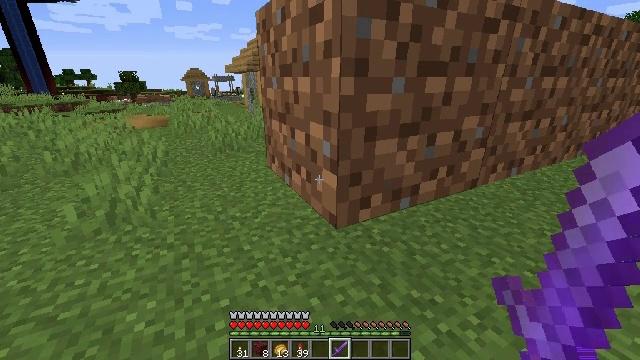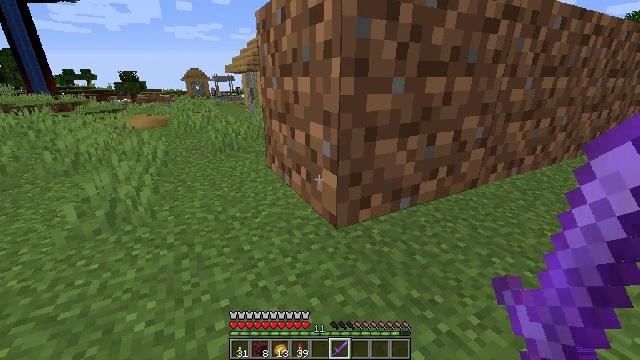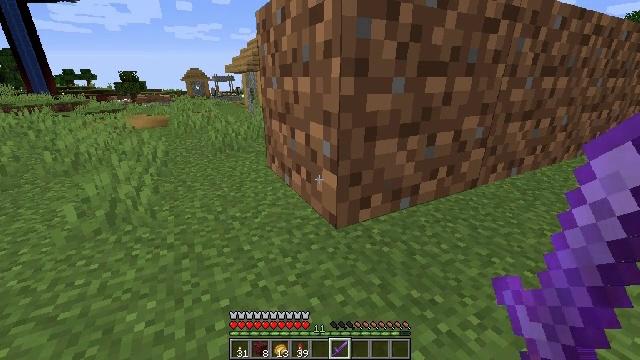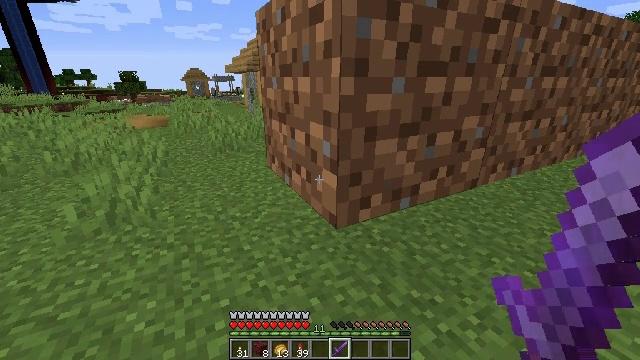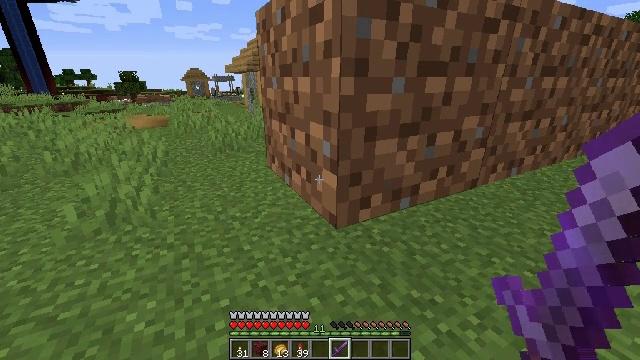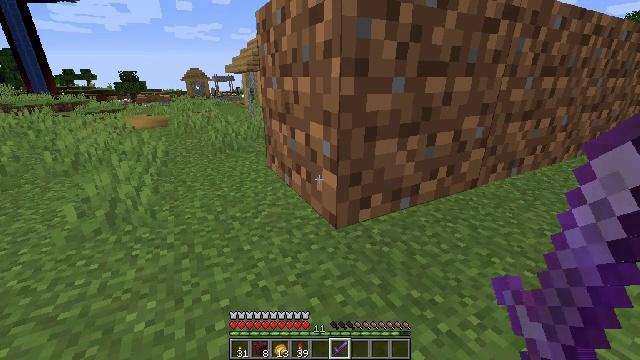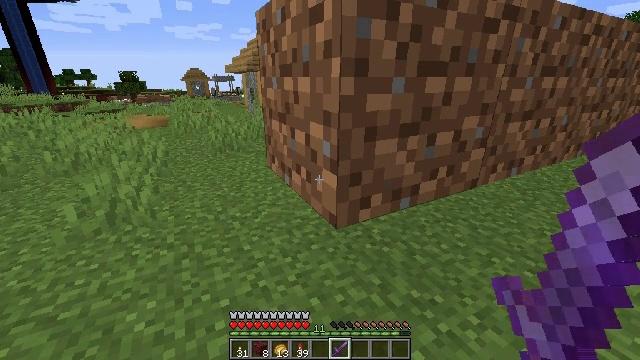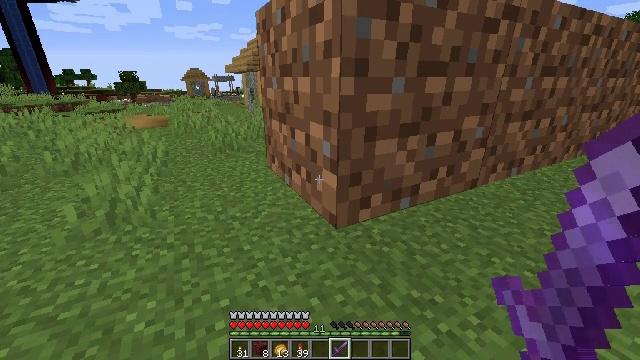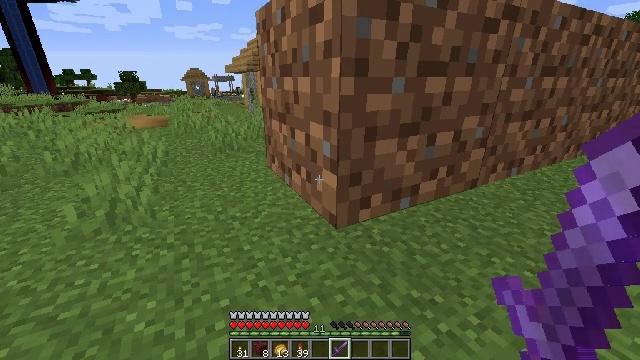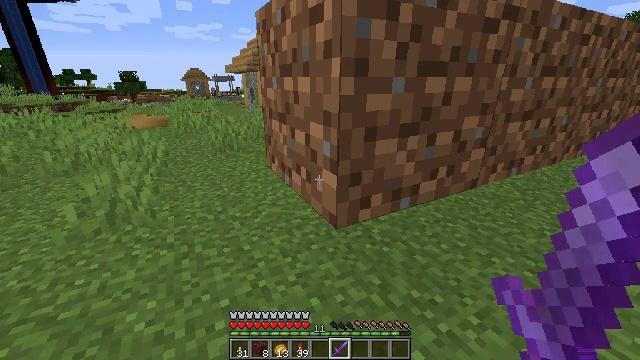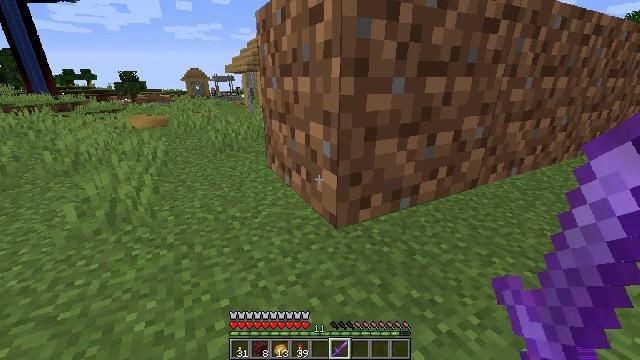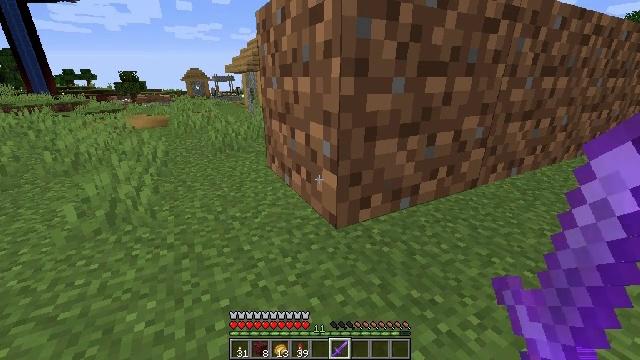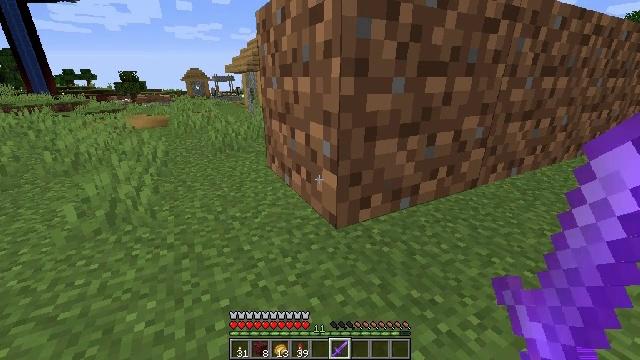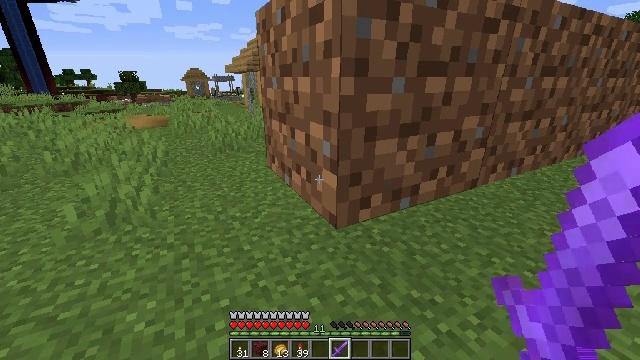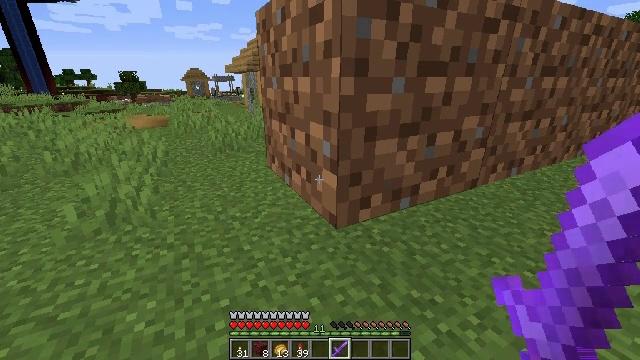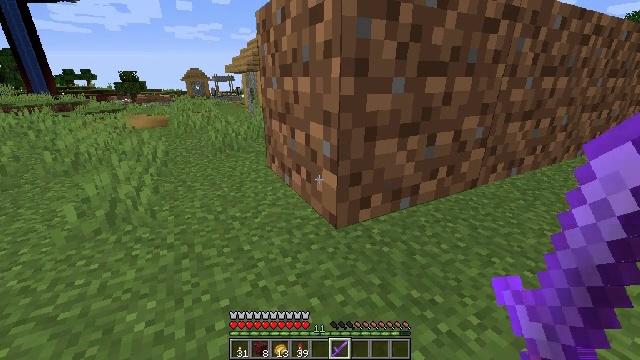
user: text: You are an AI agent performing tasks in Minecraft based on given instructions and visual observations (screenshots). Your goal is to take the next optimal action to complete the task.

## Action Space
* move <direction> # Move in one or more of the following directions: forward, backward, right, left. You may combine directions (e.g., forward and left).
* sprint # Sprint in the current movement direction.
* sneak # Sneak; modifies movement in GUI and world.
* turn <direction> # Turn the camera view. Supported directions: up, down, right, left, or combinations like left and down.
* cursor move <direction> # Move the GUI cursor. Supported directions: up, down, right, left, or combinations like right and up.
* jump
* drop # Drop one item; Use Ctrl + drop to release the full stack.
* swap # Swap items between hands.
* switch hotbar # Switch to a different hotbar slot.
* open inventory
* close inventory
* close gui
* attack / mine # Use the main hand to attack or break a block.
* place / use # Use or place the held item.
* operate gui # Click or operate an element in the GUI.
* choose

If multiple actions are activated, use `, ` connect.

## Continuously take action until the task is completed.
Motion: motion action
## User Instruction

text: craft item air
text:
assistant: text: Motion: no_op
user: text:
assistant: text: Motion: no_op
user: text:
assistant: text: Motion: no_op
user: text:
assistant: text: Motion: no_op
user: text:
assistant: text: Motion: no_op
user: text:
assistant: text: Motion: no_op
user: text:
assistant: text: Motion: no_op
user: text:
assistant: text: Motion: no_op
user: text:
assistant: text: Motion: no_op
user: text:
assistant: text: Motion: no_op
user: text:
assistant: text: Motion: no_op
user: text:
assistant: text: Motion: no_op
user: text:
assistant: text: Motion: no_op
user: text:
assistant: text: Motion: no_op
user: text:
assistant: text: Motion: no_op
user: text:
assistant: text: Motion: no_op
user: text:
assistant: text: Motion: no_op
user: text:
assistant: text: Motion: no_op
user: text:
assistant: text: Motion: no_op
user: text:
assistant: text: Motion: no_op
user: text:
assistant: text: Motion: no_op
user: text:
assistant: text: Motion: no_op
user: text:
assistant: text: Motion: no_op
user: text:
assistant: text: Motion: no_op
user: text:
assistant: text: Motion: no_op
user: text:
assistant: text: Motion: no_op
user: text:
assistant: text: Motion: no_op
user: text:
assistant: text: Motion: no_op
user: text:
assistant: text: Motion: no_op
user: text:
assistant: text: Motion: no_op